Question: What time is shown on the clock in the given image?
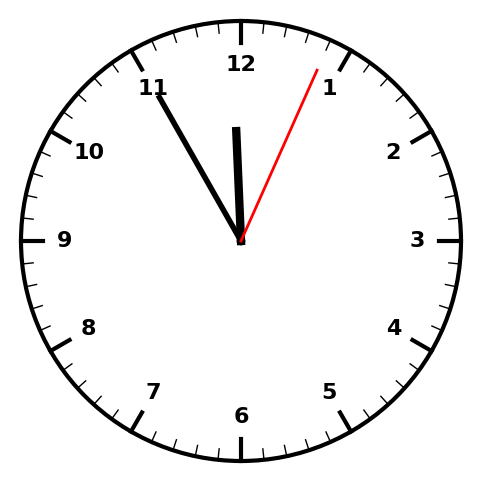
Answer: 11:55:04